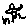
Label: bird